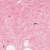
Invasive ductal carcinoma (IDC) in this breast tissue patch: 0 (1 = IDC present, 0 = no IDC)